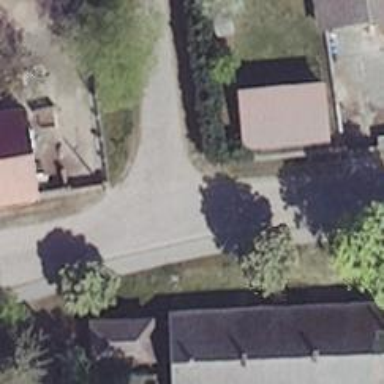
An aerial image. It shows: Sidewalk along the footway.